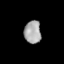
Tissue: lung
Cell type: Others
Senescence score: 0.2085
Nuclear area (px): 372
Mean DAPI intensity: 167.468